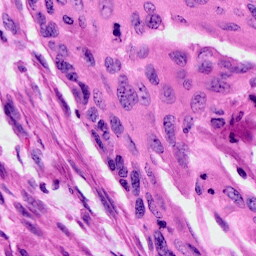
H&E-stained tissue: Cervix